Question: I'm using the below code to create a similar effect to CoreImage's CICircularWrap filter which is not available for iOS. Here's the code causing a memory leak. I've released the context as well as the image it creates. For the life of me, I can't spot the leak. Any
input would be much appreciated. Thanks.
Here's how the method is called:
'''
UIImage *circularWrapImage = [UIImage imageWithCGImage:circularWrap(image.CGImage, 0, 1000, 0, YES, YES)];
'''
Actual method:
'''
CGContextRef CreateARGBBitmapContext (size_t pixelsWide, size_t pixelsHigh){
CGContextRef context = NULL;
CGColorSpaceRef colorSpace;
void * bitmapData;
int bitmapByteCount;
int bitmapBytesPerRow;
// Declare the number of bytes per row. Each pixel in the bitmap in this
// example is represented by 4 bytes; 8 bits each of red, green, blue, and
// alpha.
bitmapBytesPerRow = (int)(pixelsWide * 4);
bitmapByteCount = (int)(bitmapBytesPerRow * pixelsHigh);
// Use the generic RGB color space.
colorSpace = CGColorSpaceCreateDeviceRGB();
if (colorSpace == NULL)
{
fprintf(stderr, "Error allocating color space
");
return NULL;
}
// Allocate memory for image data. This is the destination in memory
// where any drawing to the bitmap context will be rendered.
bitmapData = malloc( bitmapByteCount );
if (bitmapData == NULL)
{
fprintf (stderr, "Memory not allocated!");
CGColorSpaceRelease( colorSpace );
return NULL;
}
// Create the bitmap context. We want pre-multiplied ARGB, 8-bits
// per component. Regardless of what the source image format is
// (CMYK, Grayscale, and so on) it will be converted over to the format
// specified here by CGBitmapContextCreate.
context = CGBitmapContextCreate (bitmapData,
pixelsWide,
pixelsHigh,
8, // bits per component
bitmapBytesPerRow,
colorSpace,
kCGImageAlphaPremultipliedFirst);
if (context == NULL)
{
free (bitmapData);
fprintf (stderr, "Context not created!");
}
// Make sure and release colorspace before returning
CGColorSpaceRelease( colorSpace );
return context;
CGContextRelease(context);}
CGImageRef circularWrap3(CGImageRef inImage,CGFloat bottomRadius, CGFloat topRadius, CGFloat startAngle, BOOL clockWise, BOOL interpolate){
//if(topRadius < 0 || bottomRadius < 0) return NULL;
// Create the bitmap context
int w = (int)CGImageGetWidth(inImage);
int h = (int)CGImageGetHeight(inImage);
//result image side size (always a square image)
int resultSide = 2*MAX(topRadius, bottomRadius);
CGContextRef cgctx1 = CreateARGBBitmapContext(w,h);
CGContextRef cgctx2 = CreateARGBBitmapContext(resultSide,resultSide);
if (cgctx1 == NULL || cgctx2 == NULL)
{
return NULL;
}
// Get image width, height. We'll use the entire image.
CGRect rect = {{0,0},{w,h}};
// Draw the image to the bitmap context. Once we draw, the memory
// allocated for the context for rendering will then contain the
// raw image data in the specified color space.
CGContextDrawImage(cgctx1, rect, inImage);
// Now we can get a pointer to the image data associated with the bitmap
// context.
int *data1 = CGBitmapContextGetData (cgctx1);
int *data2 = CGBitmapContextGetData (cgctx2);
int resultImageSize = resultSide*resultSide;
double temp;
for(int *p = data2, pos = 0;pos<resultImageSize;p++,pos++)
{
*p = 0;
int x = pos%resultSide-resultSide/2;
int y = -pos/resultSide+resultSide/2;
CGFloat phi = modf(((atan2(x, y)+startAngle)/2.0/M_PI+0.48),&temp);
if(!clockWise) phi = 1-phi;
phi*=w;
CGFloat r = ((sqrtf(x*x+y*y))-topRadius)*h/(bottomRadius-topRadius);
if(phi>=0 && phi<w && r>=0 && r<h)
{
if(!interpolate || phi >= w-1 || r>=h-1)
{
//pick the closest pixel
*p = data1[(int)r*w+(int)phi];
}
else
{
double dphi = modf(phi, &temp);
double dr = modf(r, &temp);
int8_t* c00 = (int8_t*)(data1+(int)r*w+(int)phi);
int8_t* c01 = (int8_t*)(data1+(int)r*w+(int)phi+1);
int8_t* c10 = (int8_t*)(data1+(int)r*w+w+(int)phi);
int8_t* c11 = (int8_t*)(data1+(int)r*w+w+(int)phi+1);
//interpolate components separately
for(int component = 0; component < 4; component++)
{
double avg = ((*c00 & 0xFF)*(1-dphi)+(*c01 & 0xFF)*dphi)*(1-dr)+((*c10 & 0xFF)*(1-dphi)+(*c11 & 0xFF)*dphi)*dr;
*p += (((int)(avg))<<(component*8));
c00++; c10++; c01++; c11++;
}
}
}
}
CGImageRef result = CGBitmapContextCreateImage(cgctx2);
// When finished, release the context
CGContextRelease(cgctx1);
CGContextRelease(cgctx2);
// Free image data memory for the context
if (data1) free(data1);
if (data2) free(data2);
return result;
CGImageRelease(inImage);
CGImageRelease(result);
'''
}

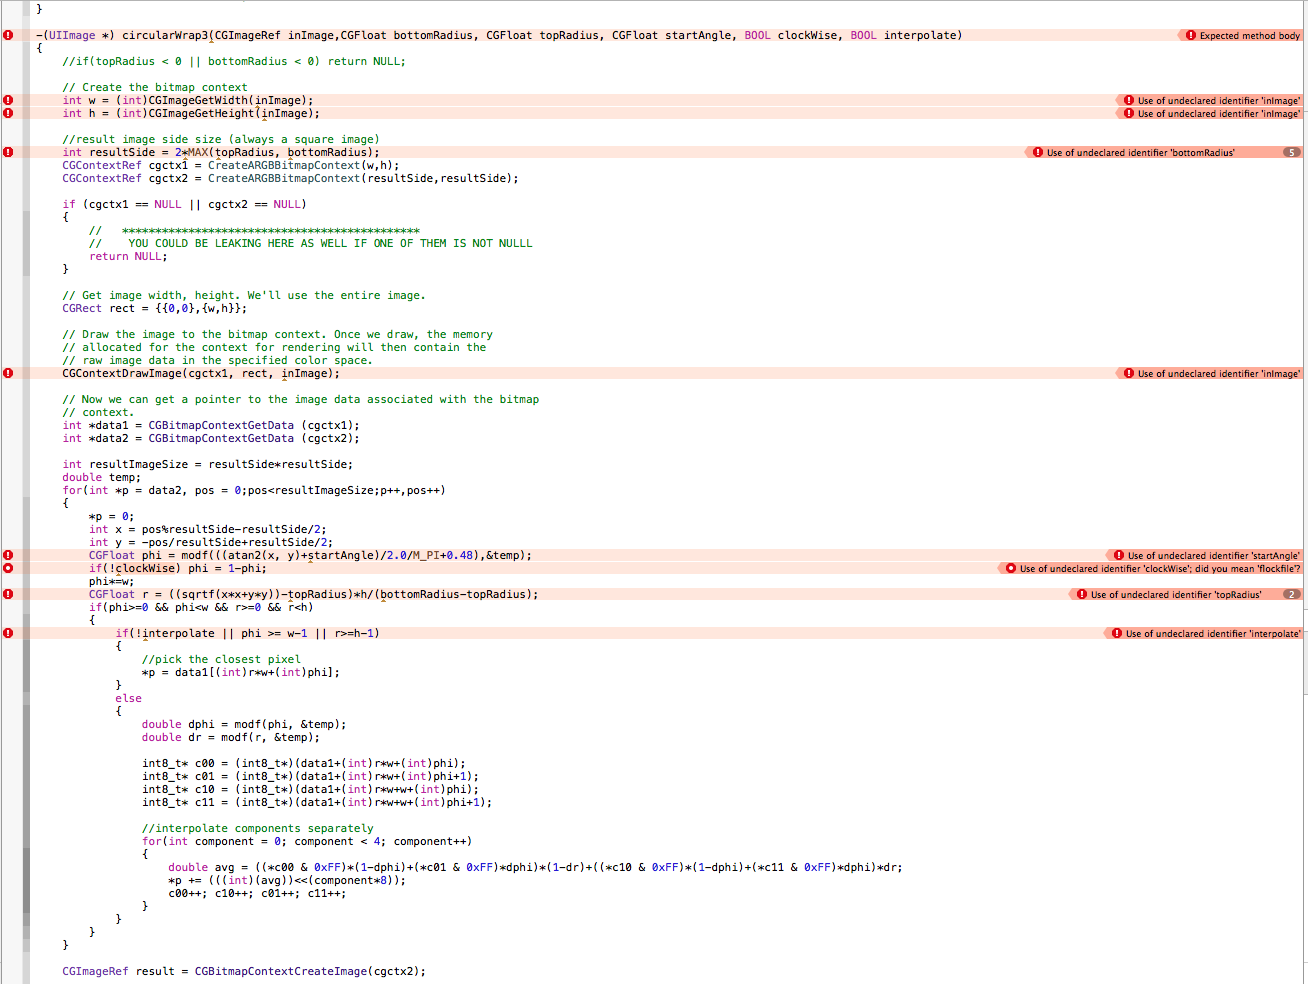
Answer: The leaks is with the last 3 lines...
'''
return result;
CGImageRelease(inImage);
CGImageRelease(result);
'''
The 2 releases will never get called due to the 'return'
You need to do something like this...
'''
UIImage *image = [UIImage imageWithCGImage: result];
CGImageRelease(inImage);
CGImageRelease(result);
return image;
'''
UPDATE: You have a few more leaks as well..
Your call will need to look like this
'''
CGImageRef imageRef = circularWrap3(timeLapseImage.CGImage, 0, 1000, 0, YES, YES);
UIImage *circularWrapImage = [UIImage imageWithCGImage:imageRef];
CGImageRelease(imageRef);
'''
and you methods....
'''
CGContextRef CreateARGBBitmapContext (size_t pixelsWide, size_t pixelsHigh) {
CGContextRef context = NULL;
CGColorSpaceRef colorSpace;
void * bitmapData;
int bitmapByteCount;
int bitmapBytesPerRow;
// Declare the number of bytes per row. Each pixel in the bitmap in this
// example is represented by 4 bytes; 8 bits each of red, green, blue, and
// alpha.
bitmapBytesPerRow = (int)(pixelsWide * 4);
bitmapByteCount = (int)(bitmapBytesPerRow * pixelsHigh);
// Use the generic RGB color space.
colorSpace = CGColorSpaceCreateDeviceRGB();
if (colorSpace == NULL)
{
fprintf(stderr, "Error allocating color space
");
return NULL;
}
// Allocate memory for image data. This is the destination in memory
// where any drawing to the bitmap context will be rendered.
bitmapData = malloc( bitmapByteCount );
if (bitmapData == NULL)
{
fprintf (stderr, "Memory not allocated!");
CGColorSpaceRelease( colorSpace );
return NULL;
}
// Create the bitmap context. We want pre-multiplied ARGB, 8-bits
// per component. Regardless of what the source image format is
// (CMYK, Grayscale, and so on) it will be converted over to the format
// specified here by CGBitmapContextCreate.
context = CGBitmapContextCreate (bitmapData,
pixelsWide,
pixelsHigh,
8, // bits per component
bitmapBytesPerRow,
colorSpace,
kCGImageAlphaPremultipliedFirst);
if (context == NULL)
{
free (bitmapData);
fprintf (stderr, "Context not created!");
}
// Make sure and release colorspace before returning
CGColorSpaceRelease( colorSpace );
return context;
// This is not needed as you release the contexts later on and wouldn't be called anyway
//CGContextRelease(context);
}
CGImageRef circularWrap3(CGImageRef inImage,CGFloat bottomRadius, CGFloat topRadius, CGFloat startAngle, BOOL clockWise, BOOL interpolate)
{
//if(topRadius < 0 || bottomRadius < 0) return NULL;
// Create the bitmap context
int w = (int)CGImageGetWidth(inImage);
int h = (int)CGImageGetHeight(inImage);
//result image side size (always a square image)
int resultSide = 2*MAX(topRadius, bottomRadius);
CGContextRef cgctx1 = CreateARGBBitmapContext(w,h);
CGContextRef cgctx2 = CreateARGBBitmapContext(resultSide,resultSide);
if (cgctx1 == NULL || cgctx2 == NULL)
{
// *********************************************
// YOU COULD BE LEAKING HERE AS WELL IF ONE OF THEM IS NOT NULLL
return NULL;
}
// Get image width, height. We'll use the entire image.
CGRect rect = {{0,0},{w,h}};
// Draw the image to the bitmap context. Once we draw, the memory
// allocated for the context for rendering will then contain the
// raw image data in the specified color space.
CGContextDrawImage(cgctx1, rect, inImage);
// Now we can get a pointer to the image data associated with the bitmap
// context.
int *data1 = CGBitmapContextGetData (cgctx1);
int *data2 = CGBitmapContextGetData (cgctx2);
int resultImageSize = resultSide*resultSide;
double temp;
for(int *p = data2, pos = 0;pos<resultImageSize;p++,pos++)
{
*p = 0;
int x = pos%resultSide-resultSide/2;
int y = -pos/resultSide+resultSide/2;
CGFloat phi = modf(((atan2(x, y)+startAngle)/2.0/M_PI+0.48),&temp);
if(!clockWise) phi = 1-phi;
phi*=w;
CGFloat r = ((sqrtf(x*x+y*y))-topRadius)*h/(bottomRadius-topRadius);
if(phi>=0 && phi<w && r>=0 && r<h)
{
if(!interpolate || phi >= w-1 || r>=h-1)
{
//pick the closest pixel
*p = data1[(int)r*w+(int)phi];
}
else
{
double dphi = modf(phi, &temp);
double dr = modf(r, &temp);
int8_t* c00 = (int8_t*)(data1+(int)r*w+(int)phi);
int8_t* c01 = (int8_t*)(data1+(int)r*w+(int)phi+1);
int8_t* c10 = (int8_t*)(data1+(int)r*w+w+(int)phi);
int8_t* c11 = (int8_t*)(data1+(int)r*w+w+(int)phi+1);
//interpolate components separately
for(int component = 0; component < 4; component++)
{
double avg = ((*c00 & 0xFF)*(1-dphi)+(*c01 & 0xFF)*dphi)*(1-dr)+((*c10 & 0xFF)*(1-dphi)+(*c11 & 0xFF)*dphi)*dr;
*p += (((int)(avg))<<(component*8));
c00++; c10++; c01++; c11++;
}
}
}
}
CGImageRef result = CGBitmapContextCreateImage(cgctx2);
// When finished, release the context
CGContextRelease(cgctx1);
CGContextRelease(cgctx2);
// Free image data memory for the context
if (data1) free(data1);
if (data2) free(data2);
CGImageRelease(inImage);
return result;
}
'''